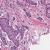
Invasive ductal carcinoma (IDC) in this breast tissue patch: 1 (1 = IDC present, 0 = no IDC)